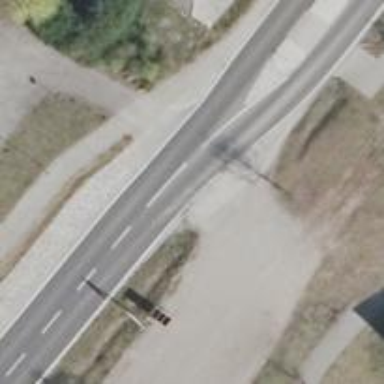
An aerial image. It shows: Primary road with asphalt surface.